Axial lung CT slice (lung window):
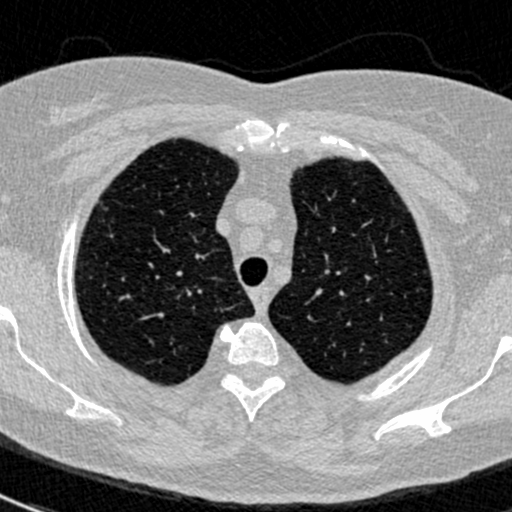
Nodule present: no